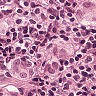
Metastatic tissue present: yes